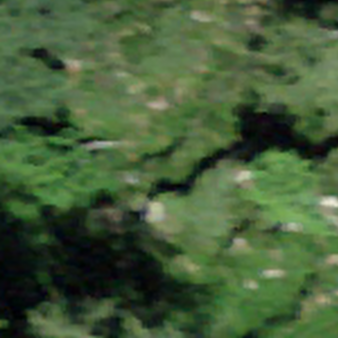
Label: other